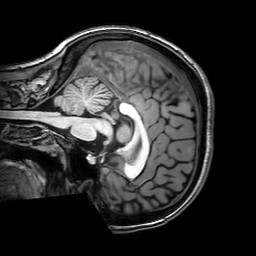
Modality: T1w
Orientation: sagittal
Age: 20
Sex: female
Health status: healthy
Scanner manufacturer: philips
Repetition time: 0.008274 s
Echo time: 0.00381 s